Question: Lately, as soon as I logged into my site into dashboard, I kept getting this screen

How do I prevent this ?
I am using CloudFlare on top of my Nginx.
I used to use Fail2Ban, but I it.
'''
[nginx-req-limit]
enabled = false
filter = nginx-req-limit
action = iptables-multiport[name=ReqLimit, port="http,https", protocol=tcp]
jdoeddos
logpath = /var/log/nginx/default-error.log
findtime = 10
bantime = 7200
maxretry = 20
'''
---
# Nginx
'''
#limit_req_zone $binary_remote_addr zone=mylimit:10m rate=10r/s;
server {
listen 80 default_server;
server_name jdoe.com www.jdoe.com;
root /home/forge/jdoe/public;
ssl_protocols TLSv1 TLSv1.1 TLSv1.2;
index index.html index.htm index.php;
charset utf-8;
location / {
#limit_req zone=one burst=2 nodelay;
try_files $uri $uri/ /index.php?$query_string;
add_header 'Access-Control-Allow-Origin' '*';
}
location ~ \.php$ {
#limit_req zone=one burst=2 nodelay;
fastcgi_split_path_info ^(.+\.php)(/.+)$;
fastcgi_pass unix:/var/run/php/php7.2-fpm.sock;
fastcgi_index index.php;
include fastcgi_params;
}
access_log off;
error_log /var/log/nginx/default-error.log error;
error_page 404 /index.php;
location ~ /\.ht {
deny all;
}
}
'''
---
Is there anything settings that I need to turn off ?
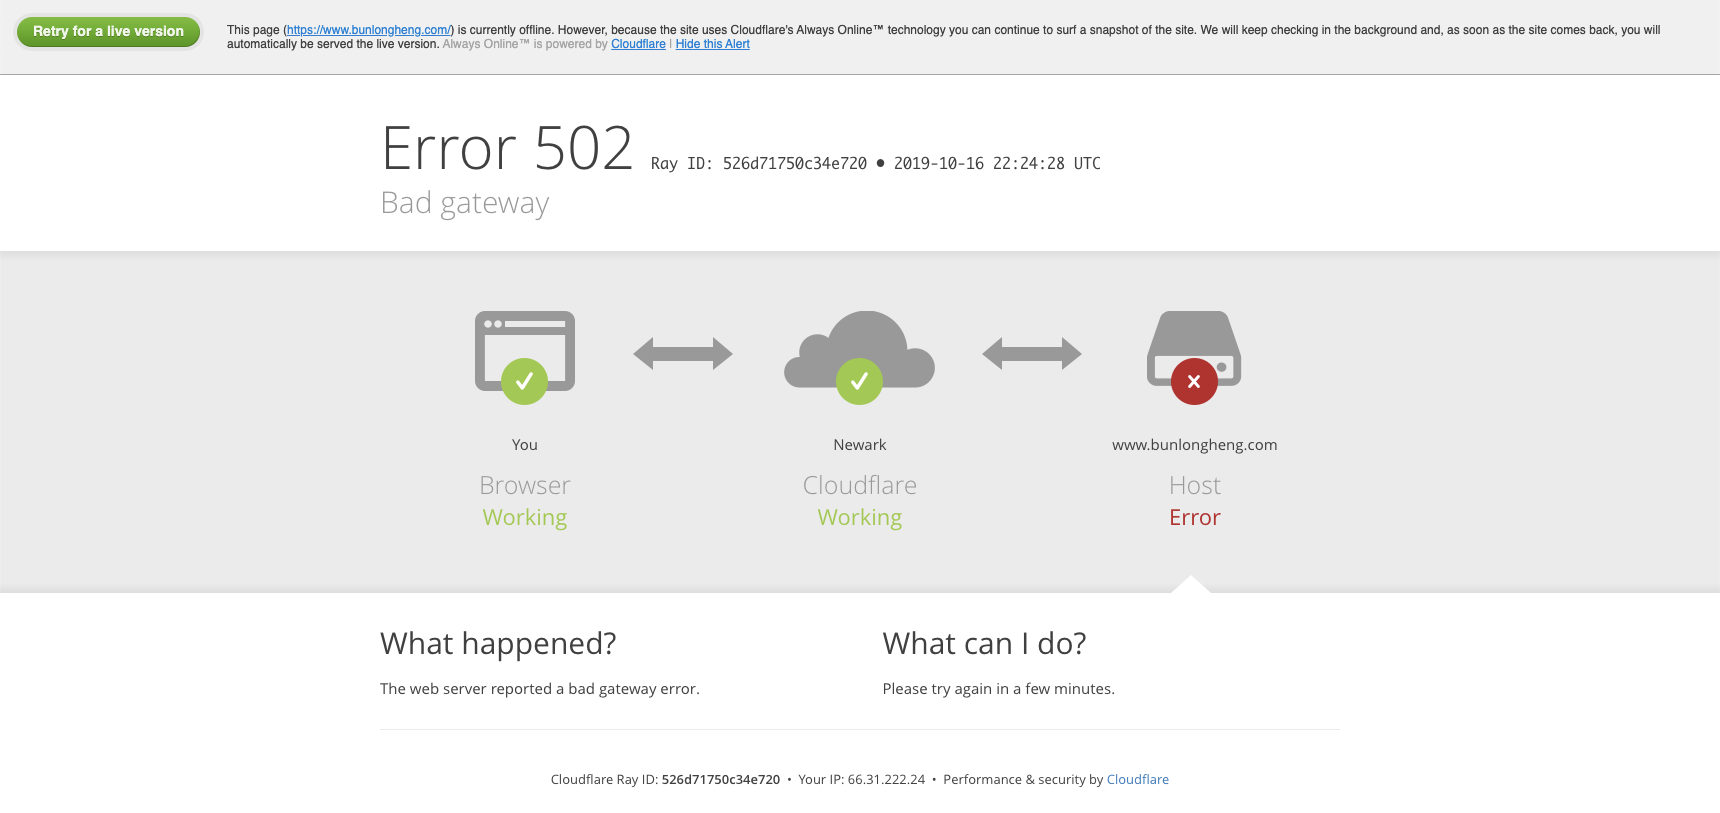
Answer: change this
'''
location ~ \.php$ {
#limit_req zone=one burst=2 nodelay;
fastcgi_split_path_info ^(.+\.php)(/.+)$;
fastcgi_pass unix:/var/run/php/php7.2-fpm.sock;
fastcgi_index index.php;
include fastcgi_params;
}
'''
to
'''
location ~ \.php$ {
try_files $uri =404;
fastcgi_split_path_info ^(.+\.php)(/.+)$;
fastcgi_pass unix:/var/run/php/php7.2-fpm.sock;
fastcgi_index index.php;
fastcgi_param SCRIPT_FILENAME $document_root$fastcgi_script_name;
include /etc/nginx/fastcgi_params;
}
'''